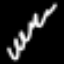
Label: squiggle